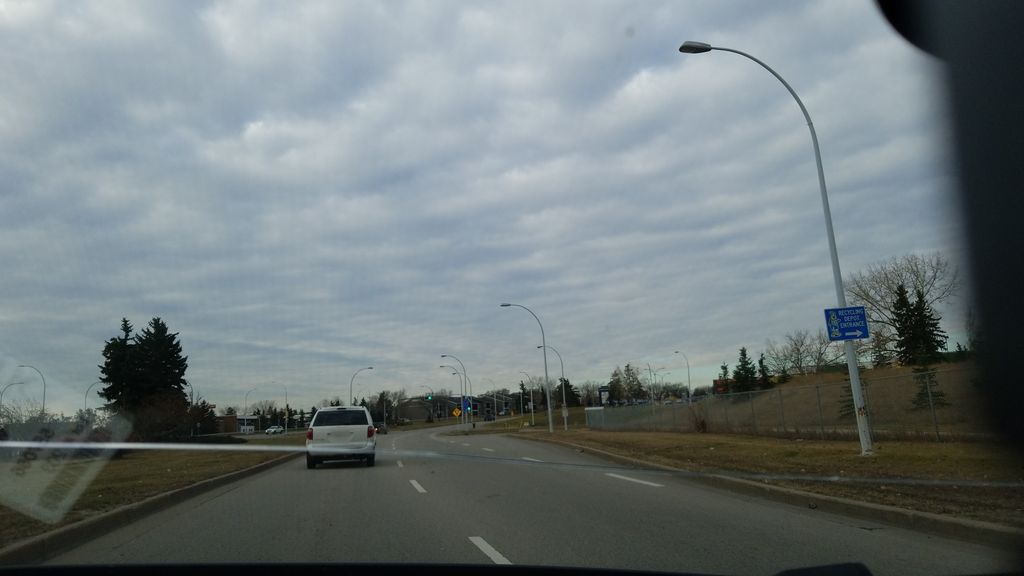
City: edmonton